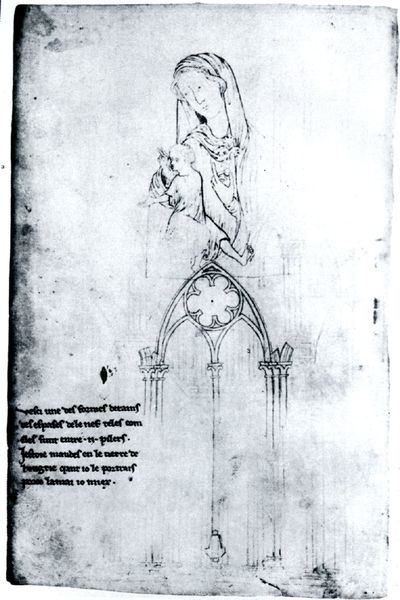
Titel: Villard d´Honnecourt, Skizzenbuch
Schlagwörter: fuß, schatten, fenster, frau, schwarz, skizze, säule, säulen, zeichnung, schleier, tuch, alt, architektur, arm, gesicht, halten, kirche, kind, mutter, blatt, gotik, schrift, papier, bogen, studie, graphik, detail, inschrift, buch, seite, text, zwickel, kapitell, buchseite, flecken, gotisch, rosette, spitzbogen, spitzbögen, jesus, mittelalter, segen, zeilen, maria, madonna, fraktur, masswerk, jesuskind, spitzbogenfenster, überfangbogen, sechspass, maßwerkfenster, christuskind, hesus, inschrifr